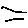
Label: line